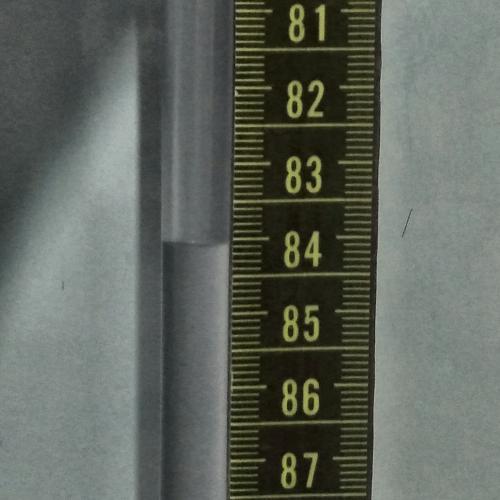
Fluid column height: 84.1 cm